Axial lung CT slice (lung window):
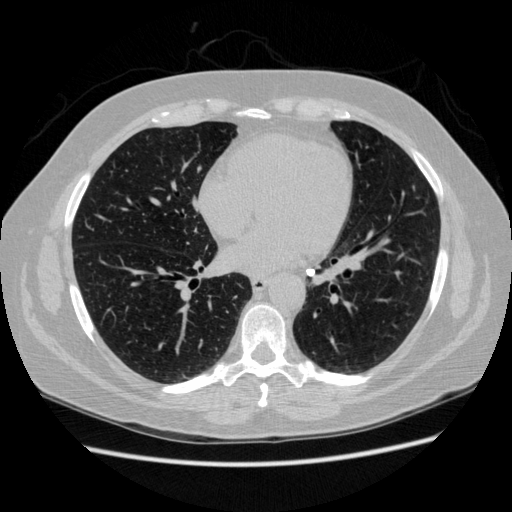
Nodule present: no